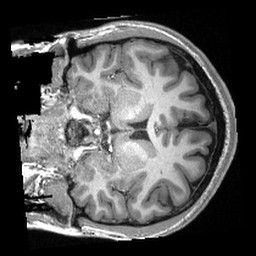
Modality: T1w
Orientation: coronal
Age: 20
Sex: male